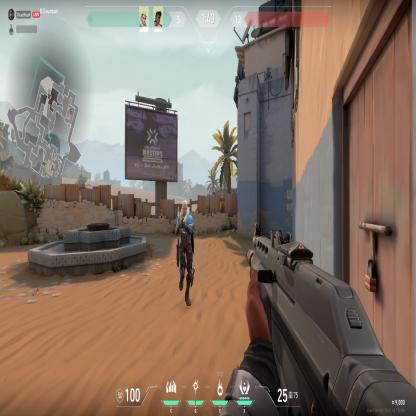
Label: teammate